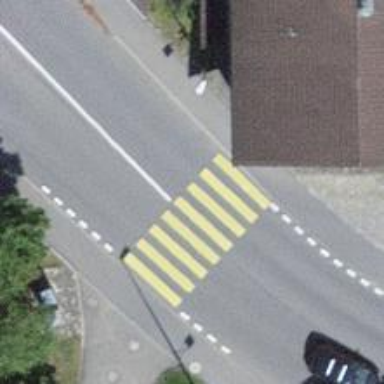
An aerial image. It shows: Uncontrolled zebra crossing on the road.